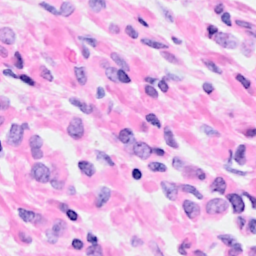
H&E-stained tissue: Breast